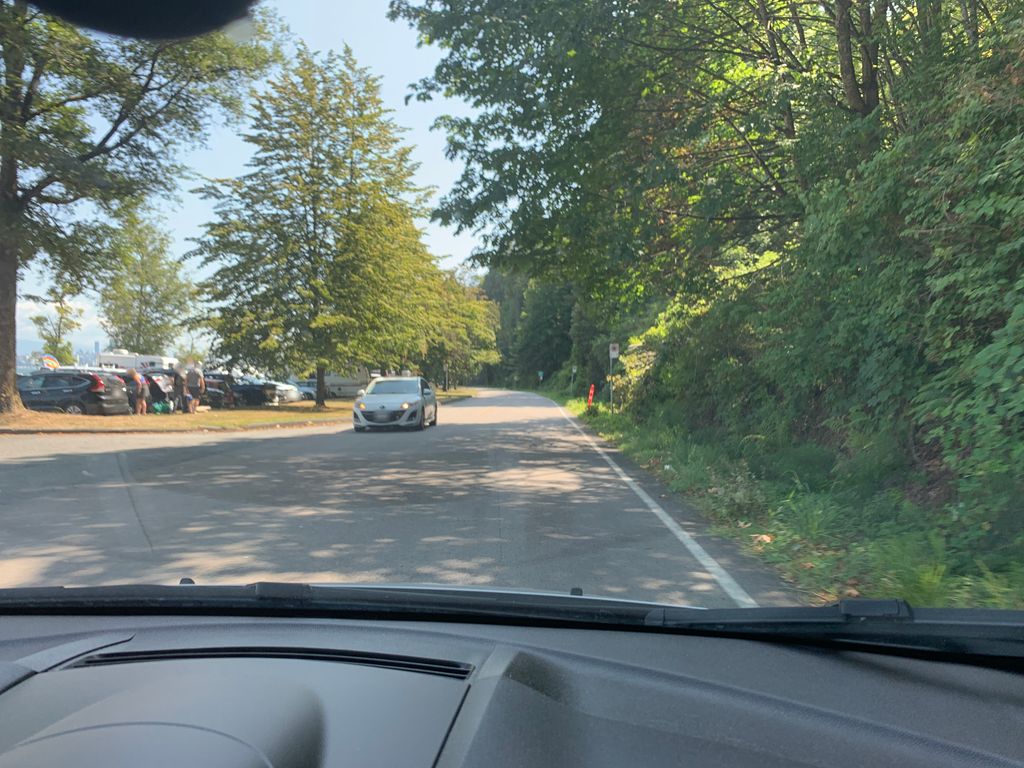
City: vancouver